Question: I'm building a basic single view iBeacon app with a table displaying beacons and their properties. When it is just a single view application, everything works properly.
But when I embed this single view in a navigation controller, I receive the below error:
'''
2014-10-15 16:47:09.633 beacon-iphone[14524:<PHONE>] -[UINavigationController setBeacons:]: unrecognized selector sent to instance 0x14d890f0
2014-10-15 16:47:09.634 beacon-iphone[14524:<PHONE>] *** Terminating app due to uncaught exception 'NSInvalidArgumentException', reason: '-[UINavigationController setBeacons:]: unrecognized selector sent to instance 0x14d890f0'
'''
Which I believe is due to these lines of code in my 'AppDelegate.m', as the original table view is no longer the 'rootViewController' when it is embedded in Navigation Controller.
'''
-(void)locationManager:(CLLocationManager *)manager didRangeBeacons:(NSArray *)beacons inRegion:(CLBeaconRegion *)region {
ViewController *viewController = (ViewController*)self.window.rootViewController;
viewController.beacons = beacons;
[viewController.tableView reloadData];
// Do stuff if beacons are found
}
'''
How would I refactor this to account for the navigation controller? I apologize if this is a trivial question, as I am still an iOS rookie
Below is my storyboard with the working code. As mentioned, it only breaks when I embed this in a Navigation Controller

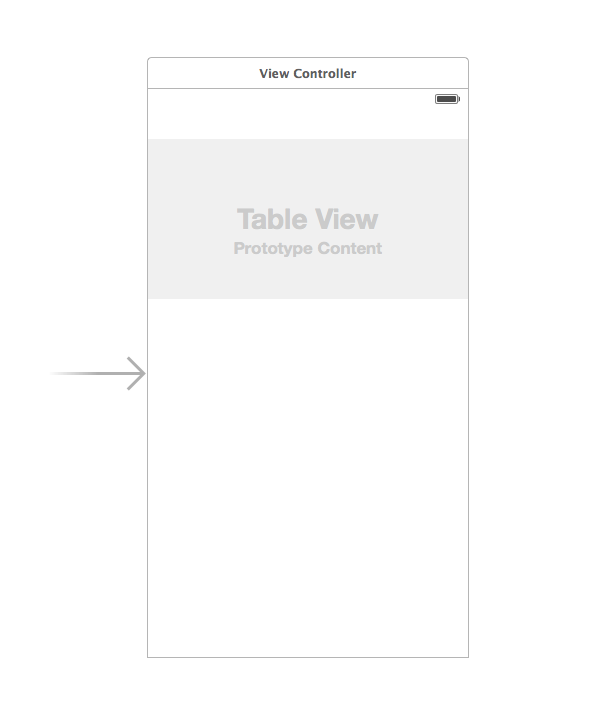
Answer: The root view controller is now the navigation controller, so you need to access its topViewController property to get ViewController,
'''
-(void)locationManager:(CLLocationManager *)manager didRangeBeacons:(NSArray *)beacons inRegion:(CLBeaconRegion *)region {
UINavigationController *nav = (UINavigationController *)self.window.rootViewController;
ViewController *viewController = (ViewController *)nav.topViewController;
viewController.beacons = beacons;
[viewController.tableView reloadData];
// Do stuff if beacons are found
}
'''